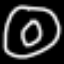
Label: donut